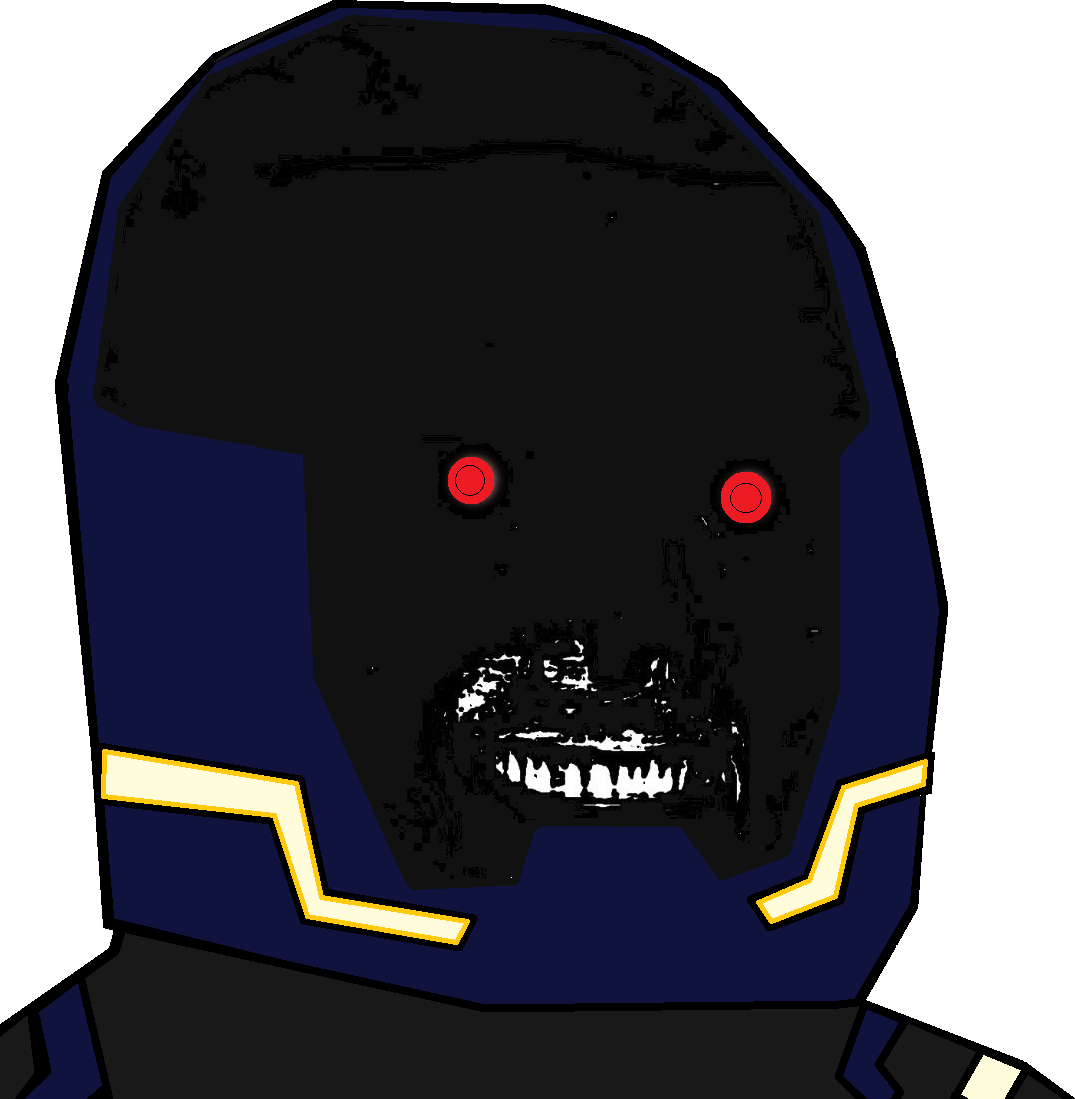
Label: 5_Oomer